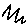
Label: zigzag